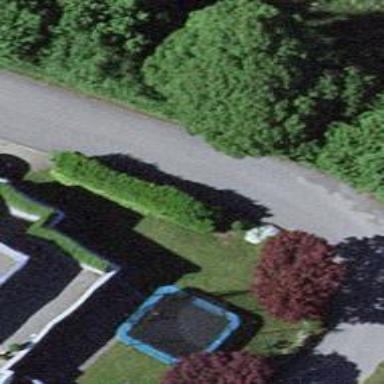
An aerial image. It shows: Hedge acting as barrier.